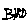
Label: bird